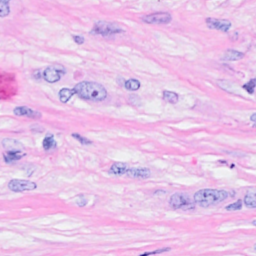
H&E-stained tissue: Breast